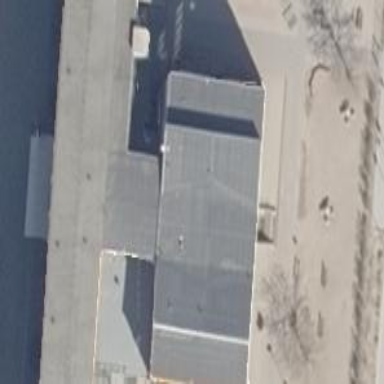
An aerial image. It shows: School building.